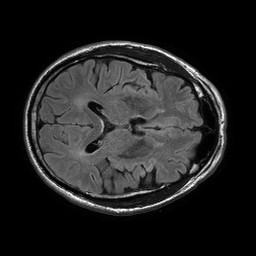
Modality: FLAIR
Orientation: axial
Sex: male
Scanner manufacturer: philips
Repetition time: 11 s
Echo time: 0.125 s